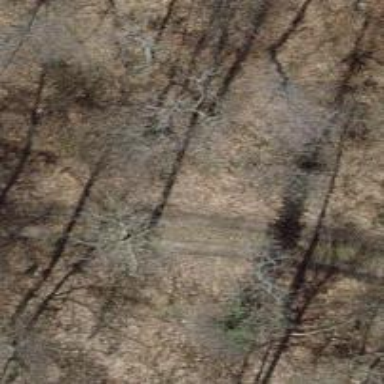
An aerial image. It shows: Path.